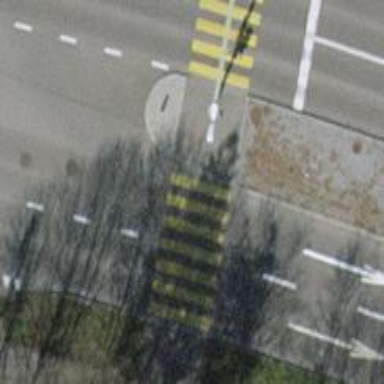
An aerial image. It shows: Railway crossing with traffic signals.